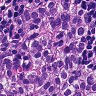
Metastatic tissue present: yes